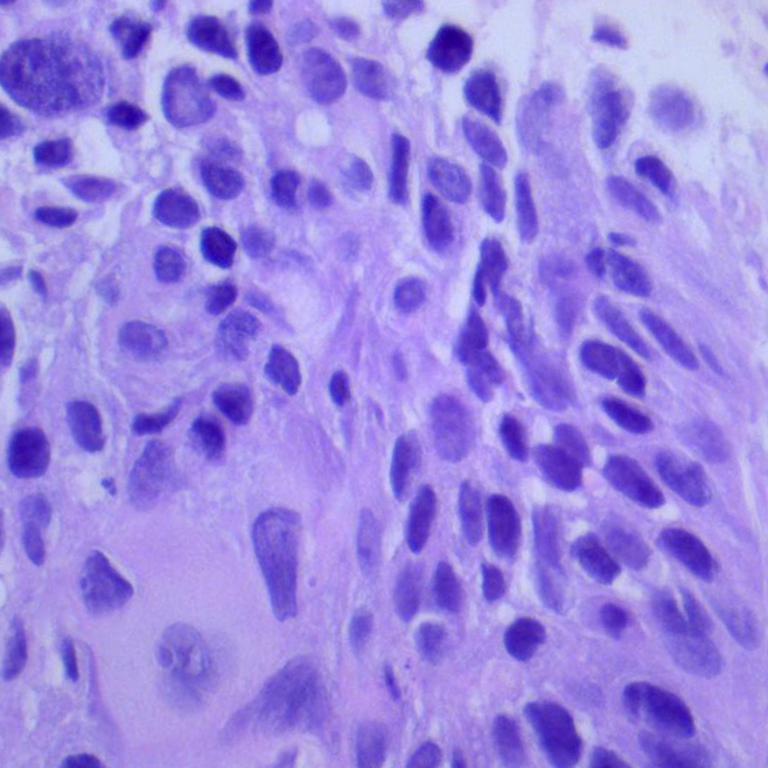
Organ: lung
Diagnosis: squamous carcinomas